Question: I have two tables , 'projectstatus' and 'developmentstatus'.
'''
public class ProjectStatus
{
public int ProjectStatusID { get; set; }
public string Status { get; set; }
}
public class DevelopmentStatus
{
public int DevelopmentStatusID { get; set; }
public string Status { get; set; }
}
'''
what I have to achieve is a Multi level dropdown list which contain these two tables as it's dropdown and also the table items as sub dropdown items.

Following code is the view of the dropdown now.
'''
<div class="form-group">
<label asp-for="ProjectStatus" class="control-label">Project Status</label>
@Html.DropDownList("ProjectStatus", (IEnumerable<SelectListItem>)ViewBag.ProjectStatus, null, new { @class = "form-control" })
@Html.DropDownList("DevelopmentStatus", (IEnumerable<SelectListItem>)ViewBag.DevelopmentStatus, null, new { @class = "form-control" })
</div>
'''
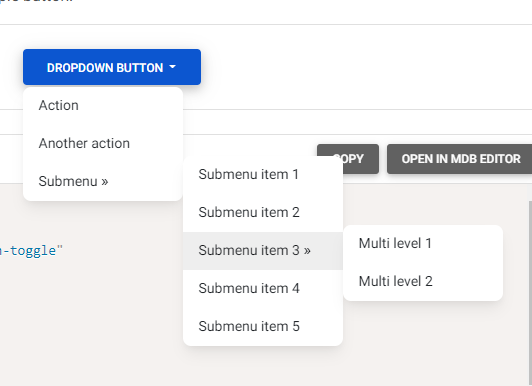
Answer: Here is a demo:
js and css:
'''
<link href="https://cdnjs.cloudflare.com/ajax/libs/font-awesome/5.15.1/css/all.min.css" rel="stylesheet" />
<!-- Google Fonts -->
<link href="https://fonts.googleapis.com/css?family=Roboto:300,400,500,700&display=swap" rel="stylesheet" />
<!-- MDB -->
<link href="https://cdnjs.cloudflare.com/ajax/libs/mdb-ui-kit/3.6.0/mdb.min.css" rel="stylesheet" />
<script type="text/javascript" src="https://cdnjs.cloudflare.com/ajax/libs/mdb-ui-kit/3.6.0/mdb.min.js"></script>
'''
Action:
'''
public IActionResult TestMultilevel()
{
ViewBag.ProjectStatus = new List<ProjectStatus> { new ProjectStatus { ProjectStatusID = 1, Status = "s1" }, new ProjectStatus { ProjectStatusID = 2, Status = "s2" }, new ProjectStatus { ProjectStatusID = 3, Status = "s3" } };
ViewBag.DevelopmentStatus = new List<DevelopmentStatus> { new DevelopmentStatus { DevelopmentStatusID = 11, Status = "s11" }, new DevelopmentStatus { DevelopmentStatusID = 12, Status = "s12" }, new DevelopmentStatus { DevelopmentStatusID = 13, Status = "s13" } };
return View();
}
'''
view:
'''
<div class="dropdown">
<button class="btn btn-primary dropdown-toggle"
type="button"
id="dropdownMenuButton"
data-mdb-toggle="dropdown"
aria-expanded="false">
Dropdown button
</button>
<ul class="dropdown-menu" aria-labelledby="dropdownMenuButton">
<li>
<a class="dropdown-item" href="#">
ProjectStatus &raquo;
</a>
<ul class="dropdown-menu dropdown-submenu">
@foreach (var i in ViewBag.ProjectStatus)
{
<li>
<a class="dropdown-item" href="#">@i.Status</a>
</li>
}
</ul>
</li>
<li>
<a class="dropdown-item" href="#">
DevelopmentStatus &raquo;
</a>
<ul class="dropdown-menu dropdown-submenu">
@foreach (var i in ViewBag.DevelopmentStatus)
{
<li>
<a class="dropdown-item" href="#">@i.Status</a>
</li>
}
</ul>
</li>
</ul>
</div>
<style>
.dropdown-menu li {
position: relative;
}
.dropdown-menu .dropdown-submenu {
display: none;
position: absolute;
left: 100%;
top: -7px;
}
.dropdown-menu .dropdown-submenu-left {
right: 100%;
left: auto;
}
.dropdown-menu > li:hover > .dropdown-submenu {
display: block;
}
</style>
'''
result:
<URL>
I set the href to defalu '#',you can change it to the value you want.